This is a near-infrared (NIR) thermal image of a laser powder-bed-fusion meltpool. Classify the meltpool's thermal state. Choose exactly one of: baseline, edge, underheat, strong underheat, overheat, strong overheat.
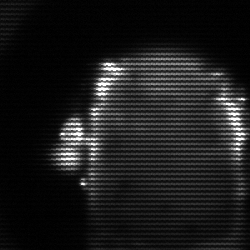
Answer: baseline